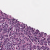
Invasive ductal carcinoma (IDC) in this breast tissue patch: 1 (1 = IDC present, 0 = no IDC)